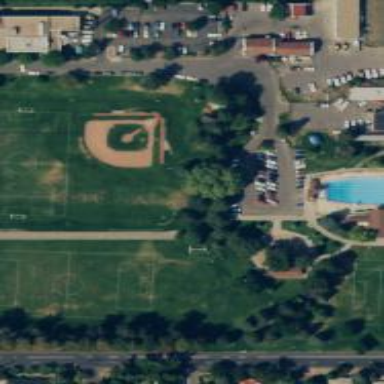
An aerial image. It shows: Baseball pitch for leisure land activities.